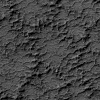
Atmospheric dust classification: not_dusty